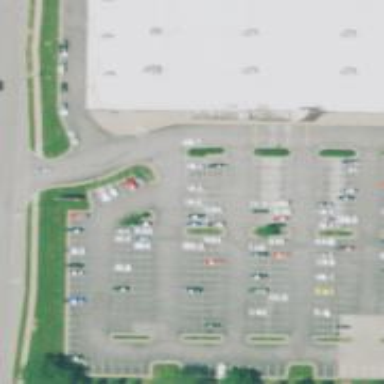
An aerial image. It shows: Parking space is available.